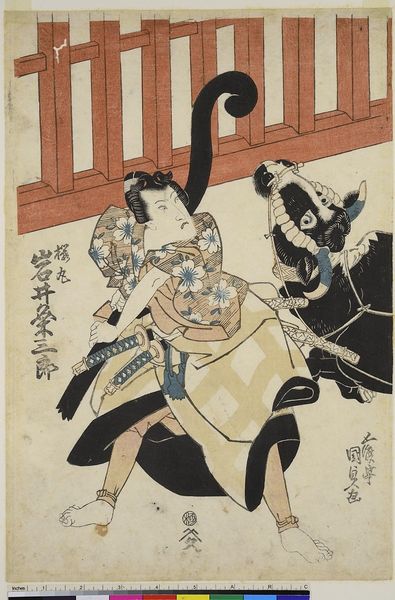
Titel: Der Schauspieler Iwai Kumesaburo II als Sakuramaru
Künstler: Utagawa Kunisada
Standort: Hamburg
Institution: Museum für Kunst und Gewerbe Hamburg
Schlagwörter: kampf, blumen, zaun, kostüm, theater, holzschnitt, japan, mauer, kuh, rind, japanisch, schriftzeichen, barfuß, druckgraphik, druckgrafik, waffen, stierkampf, zeit, schauspieler, farbholzschnitt, schauspielerin, palisade, rindvieh, samurai, kabuki, edo, reproduktionen, druckerzeugnisse, theateraufführung, ukiyo